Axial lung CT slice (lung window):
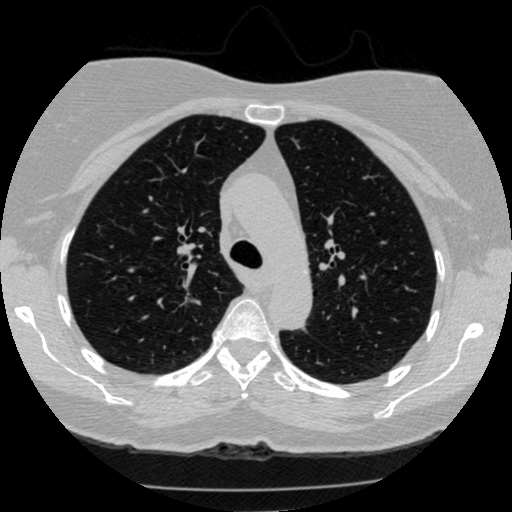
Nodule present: no